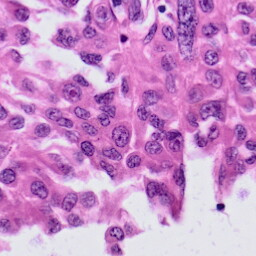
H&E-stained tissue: Skin